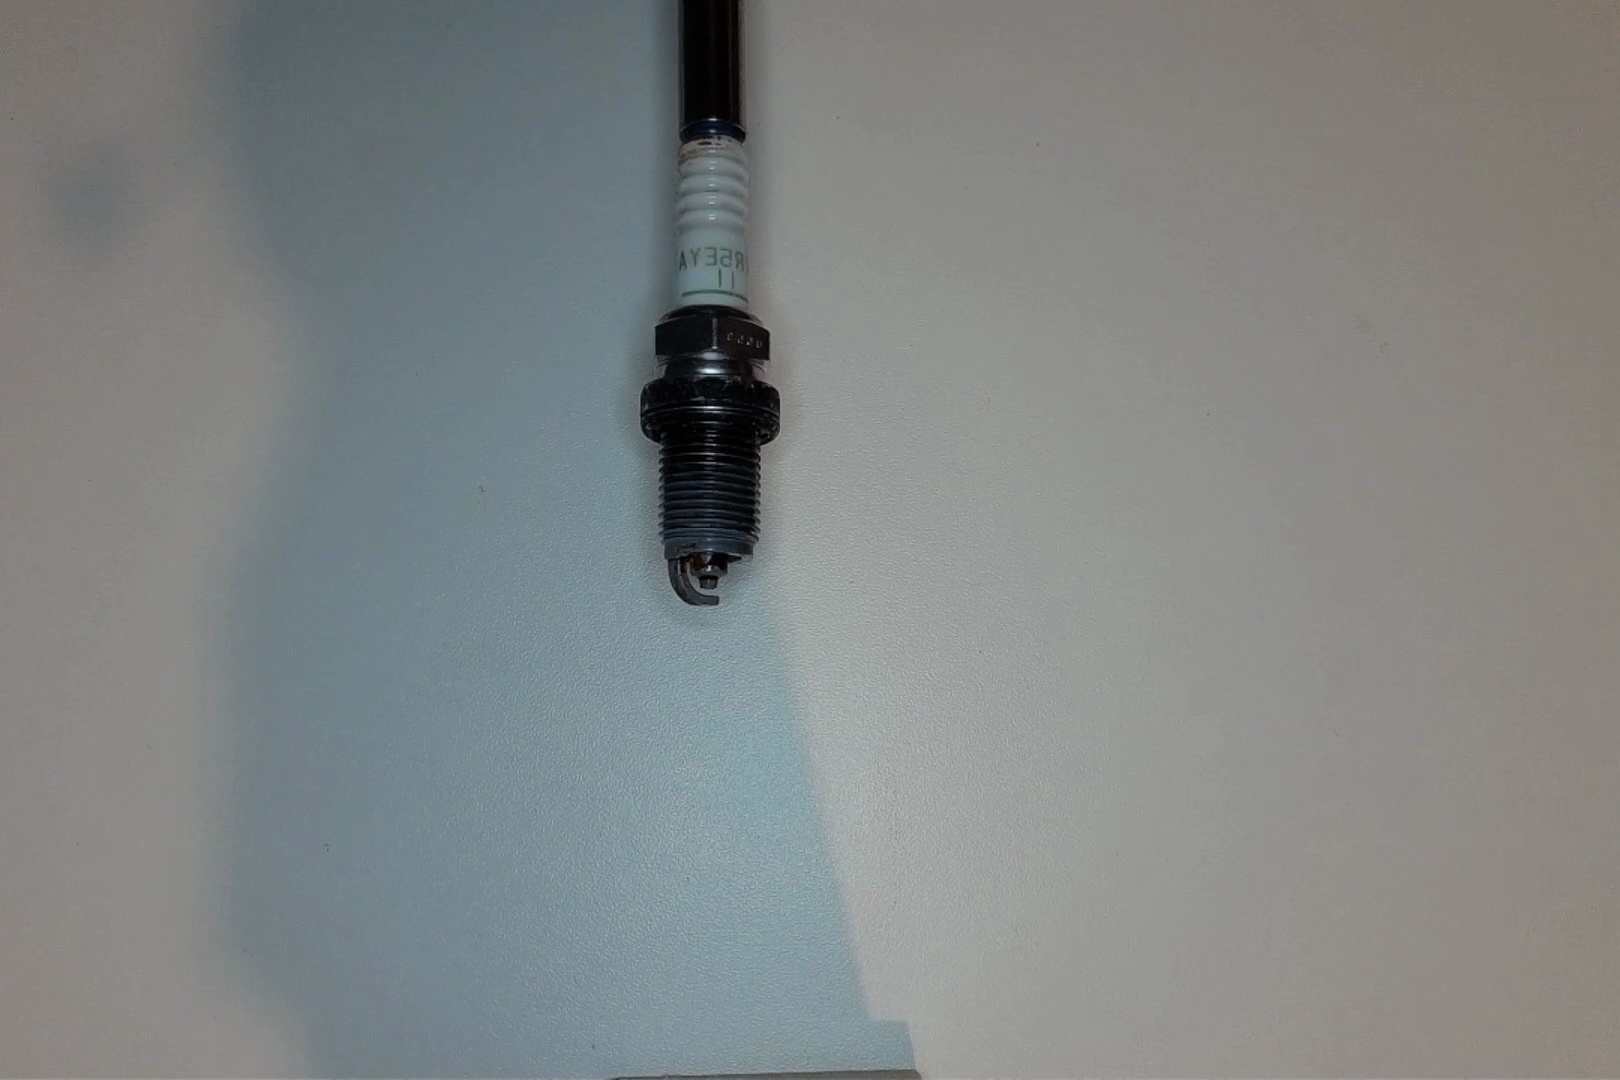
Label: anomaly